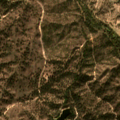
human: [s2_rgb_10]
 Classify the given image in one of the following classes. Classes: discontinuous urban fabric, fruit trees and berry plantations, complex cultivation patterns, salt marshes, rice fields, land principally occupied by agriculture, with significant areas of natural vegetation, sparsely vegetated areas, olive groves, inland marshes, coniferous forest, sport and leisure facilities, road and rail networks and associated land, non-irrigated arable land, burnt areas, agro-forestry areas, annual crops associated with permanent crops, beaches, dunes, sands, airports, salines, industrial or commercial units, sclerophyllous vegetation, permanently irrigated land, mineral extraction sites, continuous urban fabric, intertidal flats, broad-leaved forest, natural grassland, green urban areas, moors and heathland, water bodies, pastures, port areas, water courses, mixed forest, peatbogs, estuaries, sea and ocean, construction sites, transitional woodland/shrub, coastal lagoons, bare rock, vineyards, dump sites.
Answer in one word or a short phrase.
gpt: agro-forestry areas, broad-leaved forest